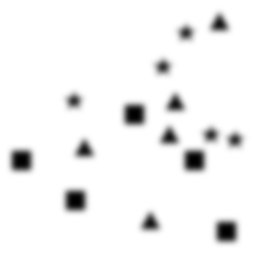
Squares: 5
Triangles: 5
Stars: 5
Total shapes: 15